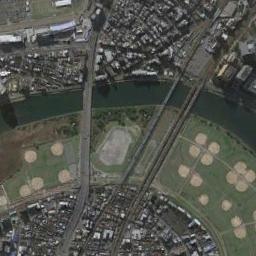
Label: bridge